Question: I'm trying to import a .csv file into sqlite database (firefox add-on).
It has approximately 26,000 rows with 4 columns. Each time it gives this error:
> CSV Worker error! TypeError: gFile.contents is null File name: chrome://sqlitemanager/content/workerCsv.js Line number: 52
I already tried by splitting the csv file as well.

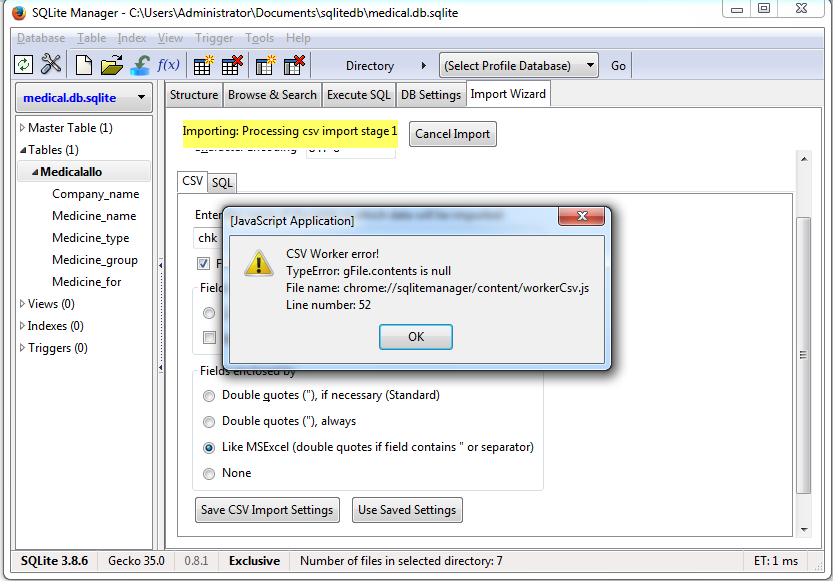
Answer: The new Firefox 35 version corrected the bug <URL>, which lead to this problem with the sqlite-manager addon. There seem to be two places in the addon, where some response code is tested. A solution is to replace these two lines. The addon path 'chrome://sqlitemanager/content/workerCsv.js' is refering to one of this files. As a user of the addon, you can fix that in your version of the plugin as follows:
1. Go to your Firefox profile folder and the subfolder extensions
2. Rename the file SQLiteManager@mrinalkant.blogspot.com.xpi into SQLiteManager@mrinalkant.blogspot.com.zip
3. Extract the content of this zip file into a subfolder SQLiteManager@mrinalkant.blogspot.com within the extension folder and delete the zip file
4. Open the file ./SQLiteManager@mrinalkant.blogspot.com/chrome/content/workerCsv.js with a reasonable text editor
5. Replace if(req.status == 0) { with if(req.status == 0 || req.status == 200) { on line 20
6. Save it
7. Do the same with testCsv.js on line 15
8. Restart Firefox
This worked for me. I guess there are different ways to create the addon manually again. However, I hope this will be fixed in the official version.